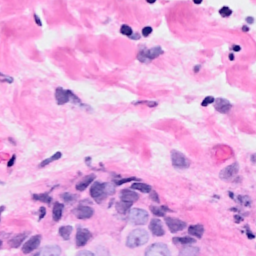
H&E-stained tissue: Breast